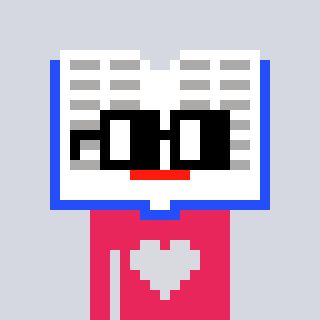
a pixel art character with square black glasses, a dictionary-shaped head and a redpinkish-colored body on a cool background